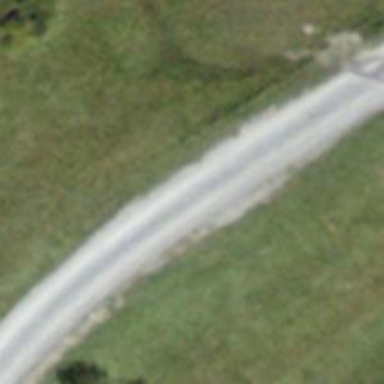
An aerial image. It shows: Gravel track with grade 2 tracktype.